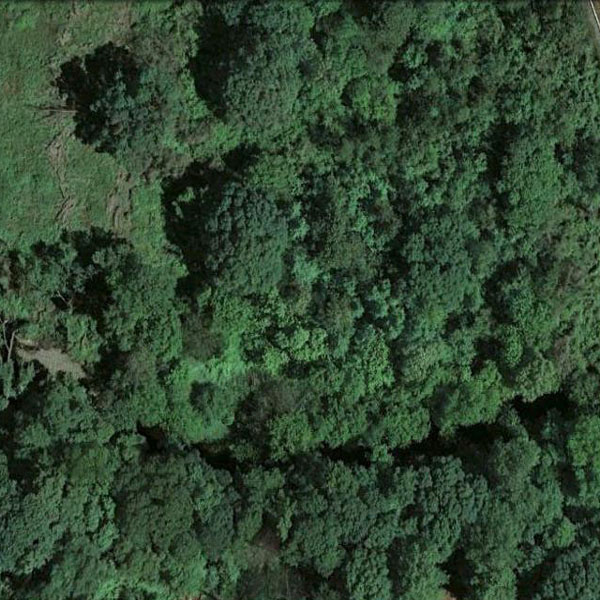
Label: Forest